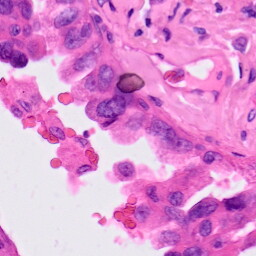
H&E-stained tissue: Lung